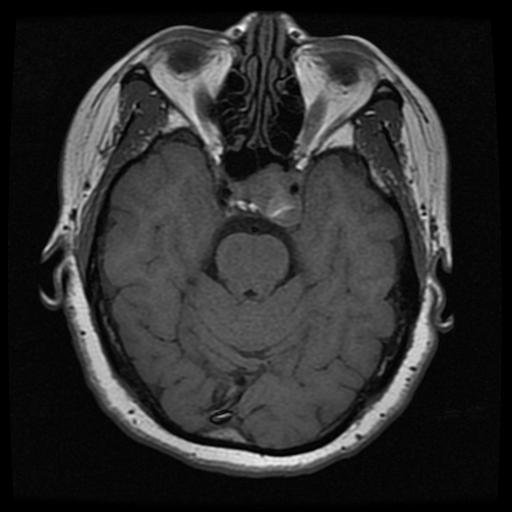
Label: pituitary